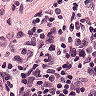
Metastatic tissue present: no